Question: Work on .I have a dataset I want to search string on this dataset table.
'''
DataSet ds = new DataSet();
ds = ImportFromExcel(oOpenFileDialog.FileName, false);
...
var w = (from p in ds.Tables["ReadExcel"].Rows.Cast<DataRow>().ToArray()
select p.ItemArray).ToList();
string[] sExcelString = {"Vessel Name :", "Voyage No. :", "Port :", "Terminal :",
'''
"NMC Global File :" };
from this w list I want to search string arrays all element .After search I want to get the list to retrive the related values.How to search on list and how to get the related list for next process.Bellow picture describe detail.

If have any query plz ask?Thanks in advance.
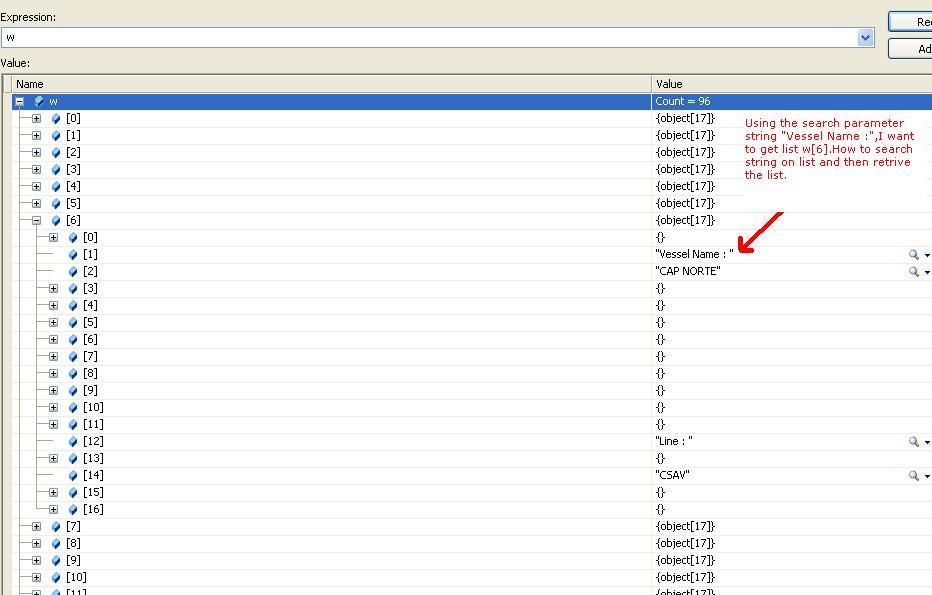
Answer: The thing you want to do is re-write your "w" expression like this:
'''
var w = from p in ds.Tables["ReadExcel"].AsEnumerable() select p.ItemArray;
'''
.ToArray() and .ToList() should be saved as options of last resort -- for example if you need to pass the expression to a function that requires an array or if you really want to protect the result against multiple iterations. Calling them too soon forces an iteration of your data, and prevents you from using the nice composition properties of linq to narrow your result first (and thus save big on memory and execution time).
Once that is done, you can add additional "from" and "where" directives to join the data like so:
'''
var w = from p in ds.Tables["ReadExcel"].AsEnumerable()
where p.ItemArray.Intersect(sExcelString).Any()
select p.ItemArray;
'''
Note that I rarely use the query comprehension syntax; I prefer the function calls/lambda notation. I also typed this right into the browser. Put the two together and it's unlikely to work "as is". The important thing here is that this should get you 90% of the way there. Consider the last 10% a chance to really understand how this all works, so that you can better write future expressions.